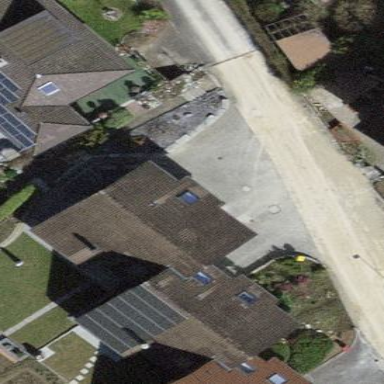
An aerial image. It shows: Terrace building.